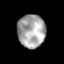
Tissue: prostate
Cell type: T cells
Senescence score: 0.3203
Nuclear area (px): 900
Mean DAPI intensity: 165.459